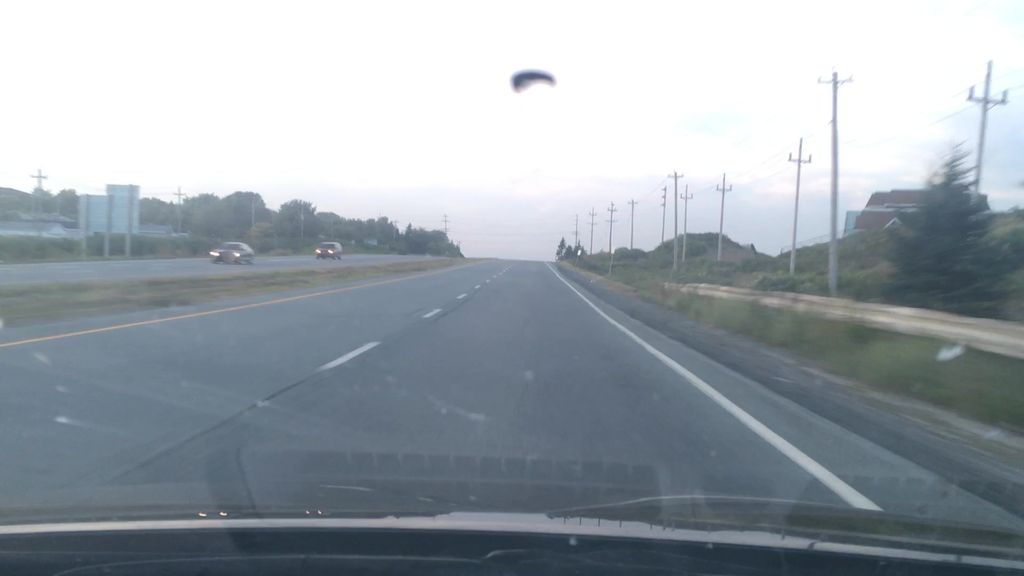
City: halifax